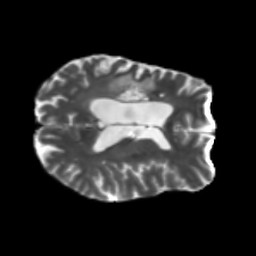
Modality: T2w
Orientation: axial
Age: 58
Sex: male
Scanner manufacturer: siemens
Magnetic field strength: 3 T
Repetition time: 5.25 s
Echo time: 0.08 s